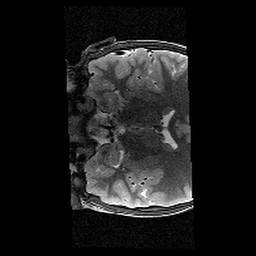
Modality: T2w
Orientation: coronal
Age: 11
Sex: male
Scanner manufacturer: siemens
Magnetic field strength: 3 T
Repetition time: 9.23 s
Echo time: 0.067 s